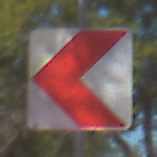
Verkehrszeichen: RichtungstafelnInKurvenKleinRechts
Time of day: MorningAfternoon
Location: Outdoor (Nature)
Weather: Clear
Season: Summer
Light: Natural